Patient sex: M
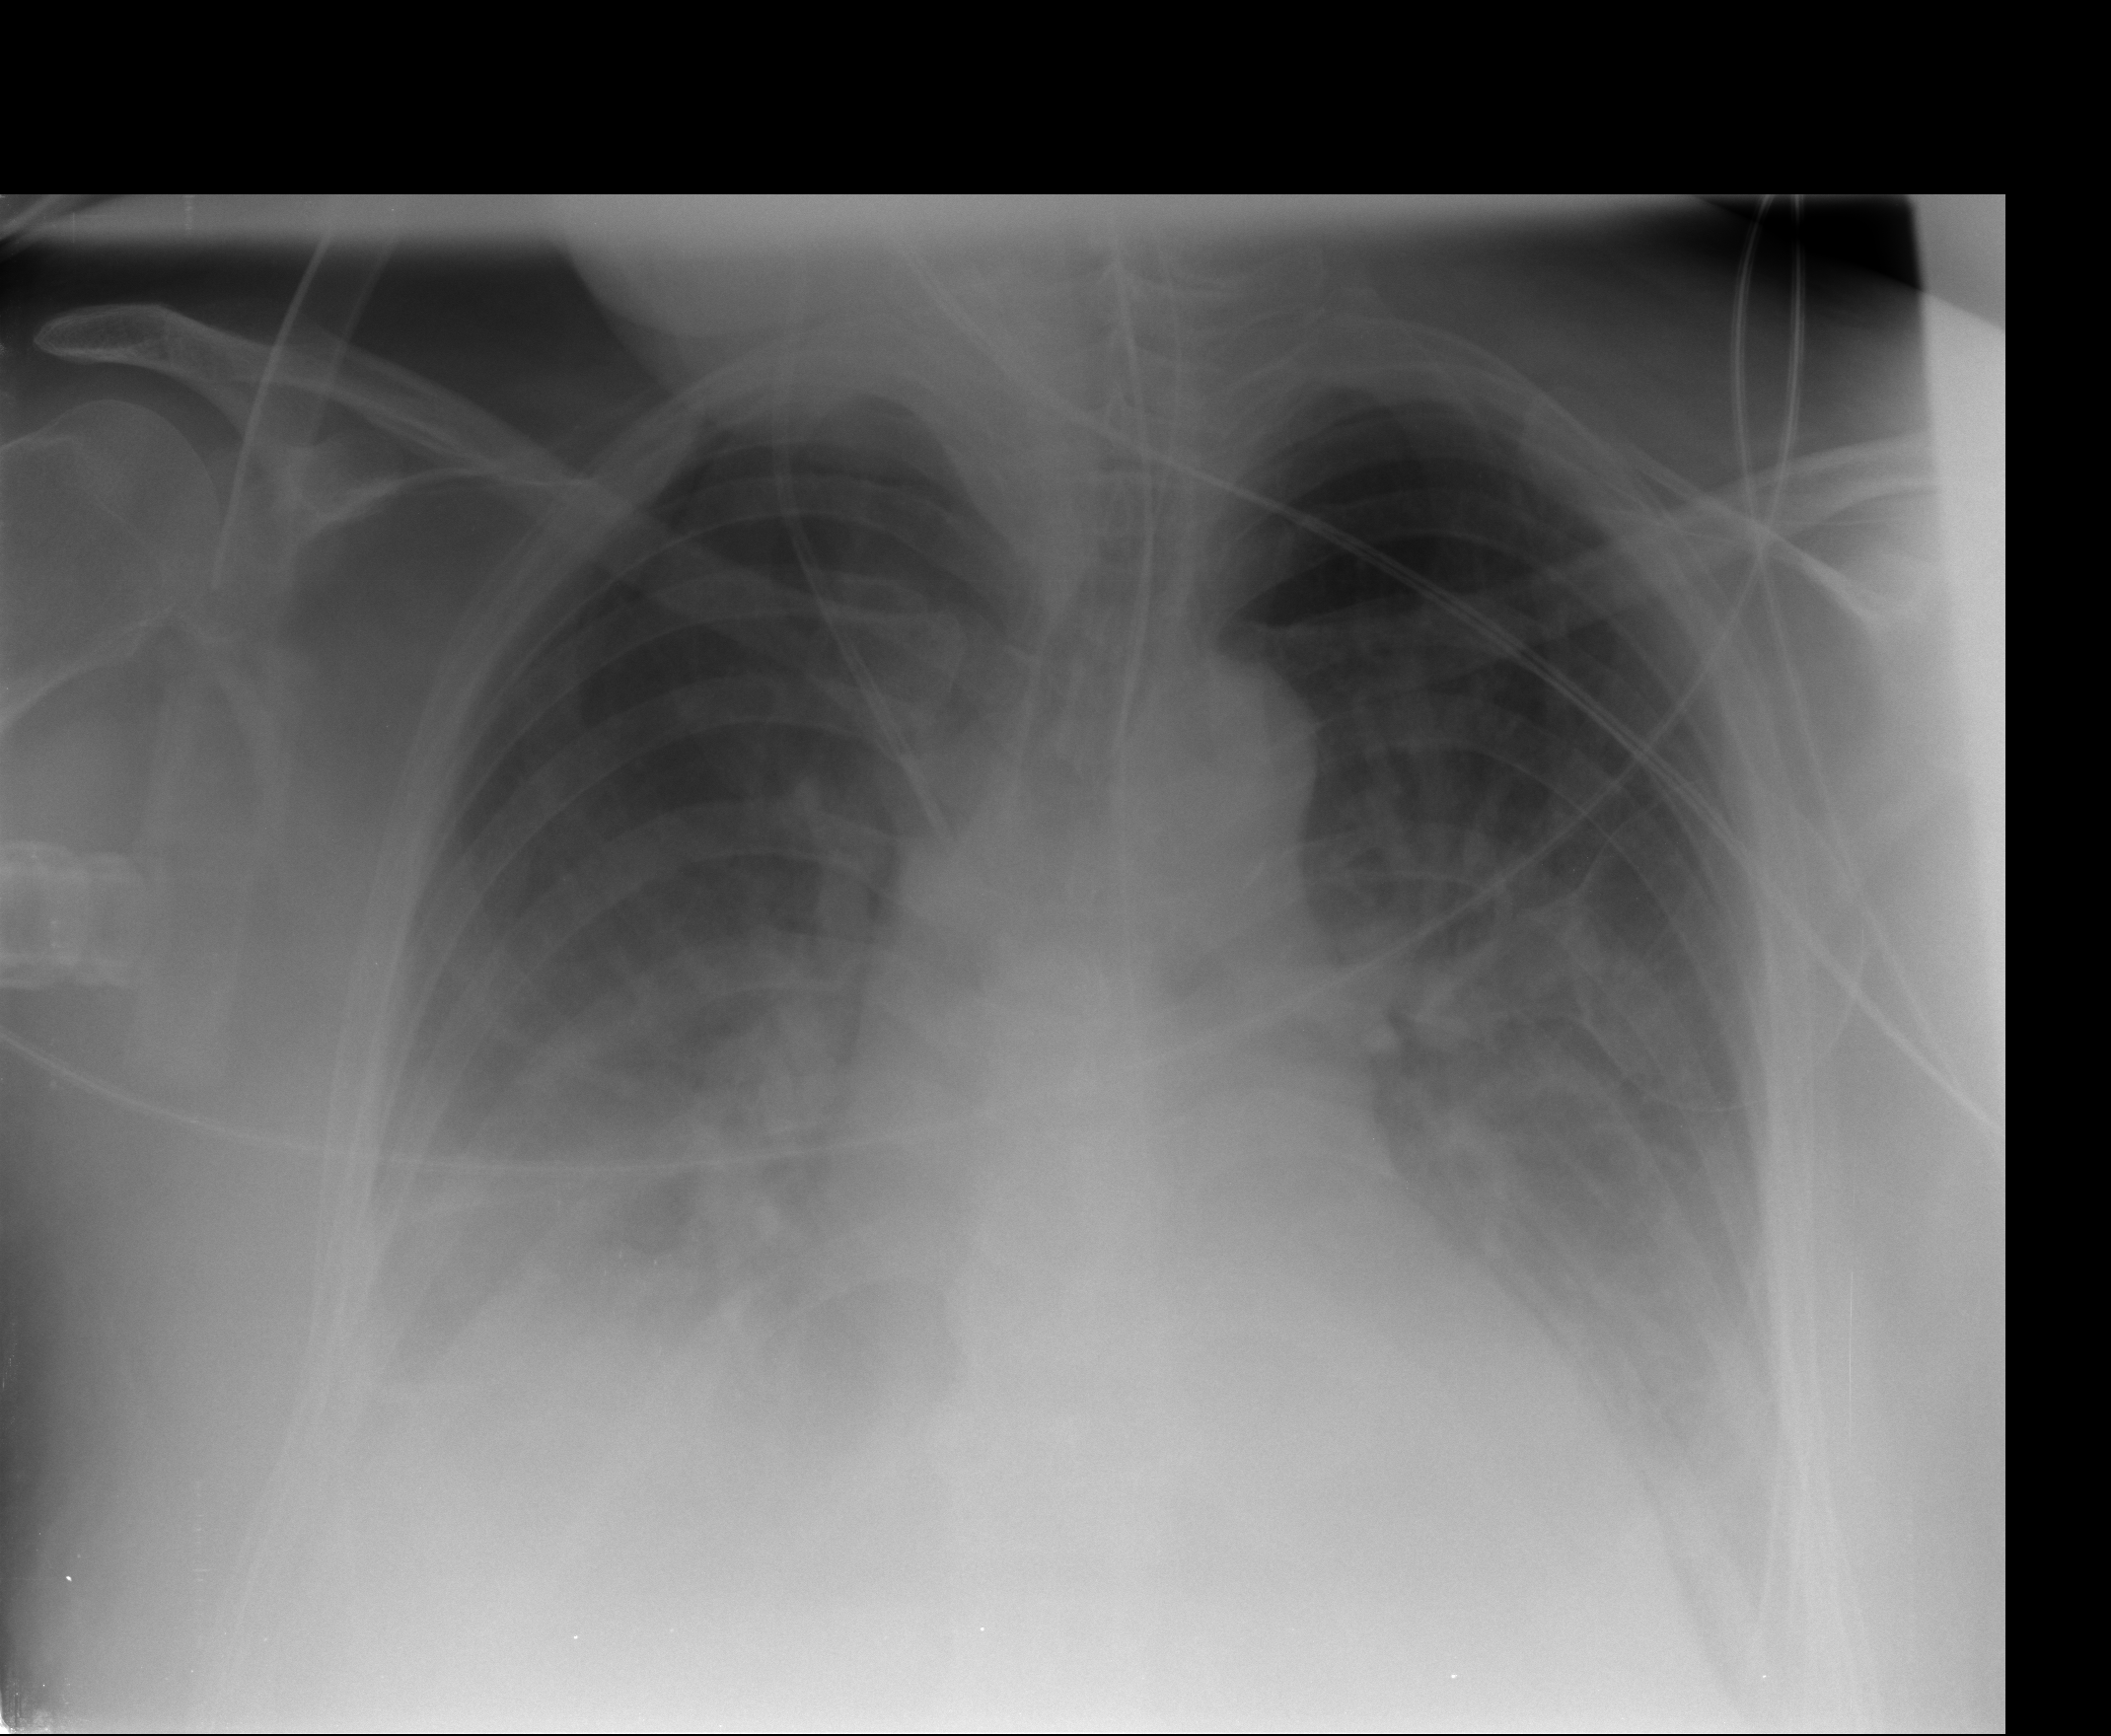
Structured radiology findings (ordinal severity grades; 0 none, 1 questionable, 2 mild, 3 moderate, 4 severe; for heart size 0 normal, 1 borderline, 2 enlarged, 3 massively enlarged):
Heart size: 0
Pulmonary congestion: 2
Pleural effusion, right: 3
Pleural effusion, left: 2
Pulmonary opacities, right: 1
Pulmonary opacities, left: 0
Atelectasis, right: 3
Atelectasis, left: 2